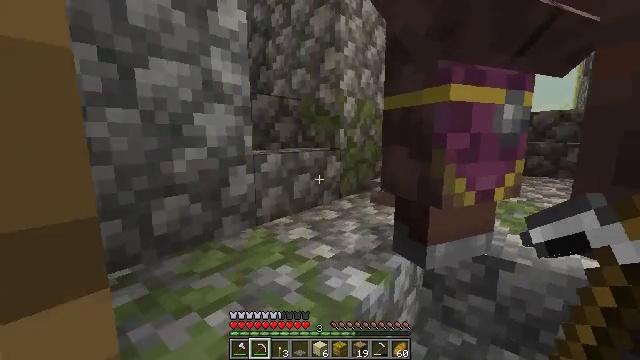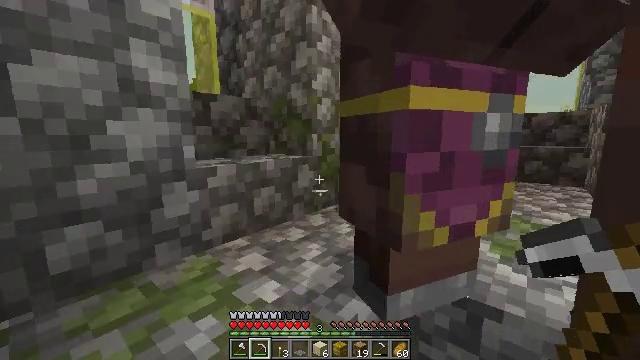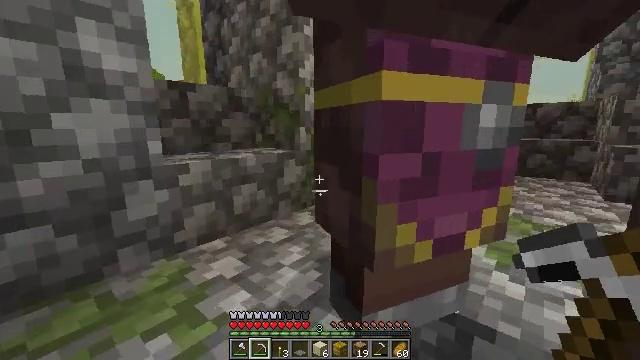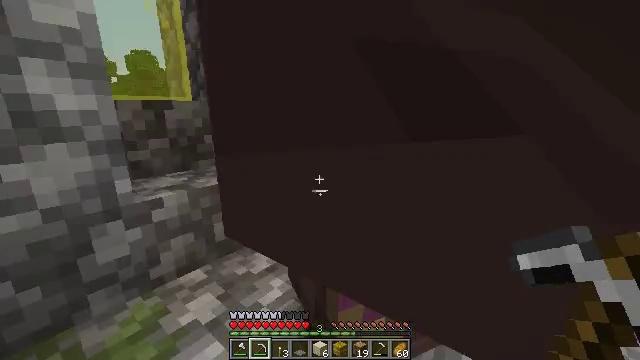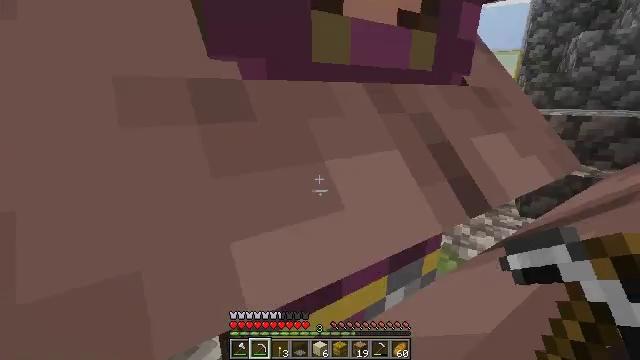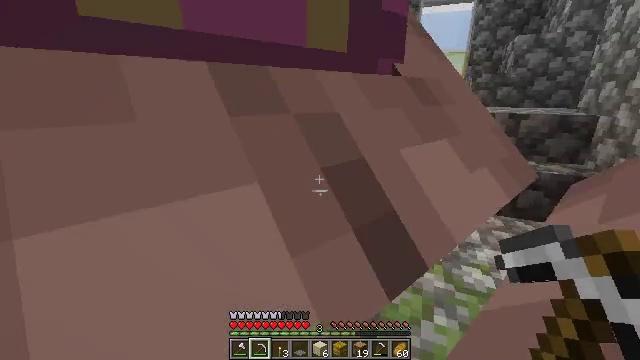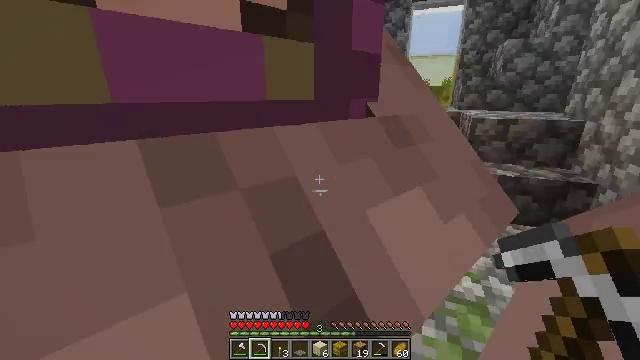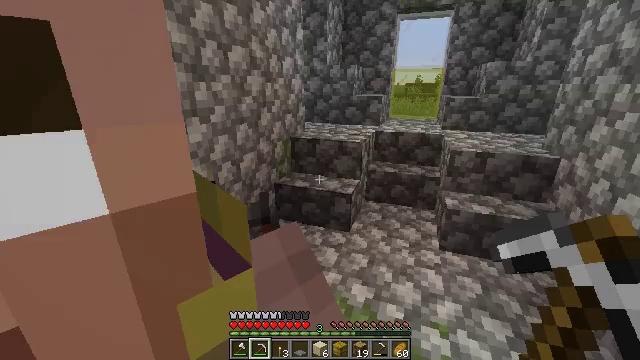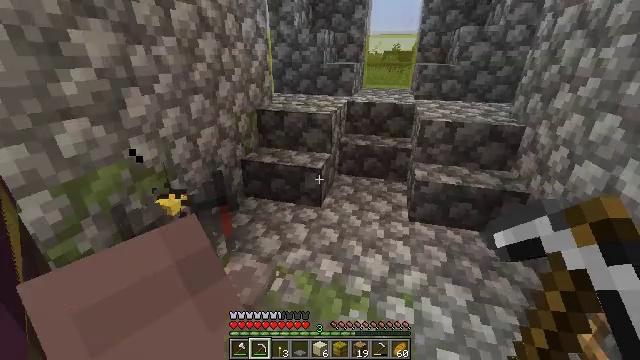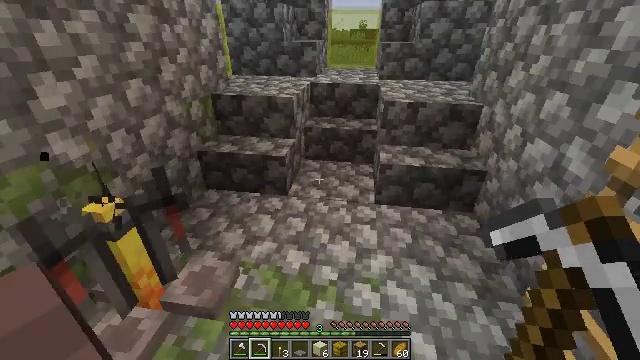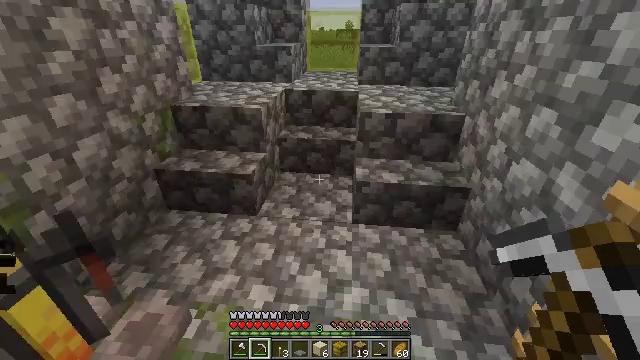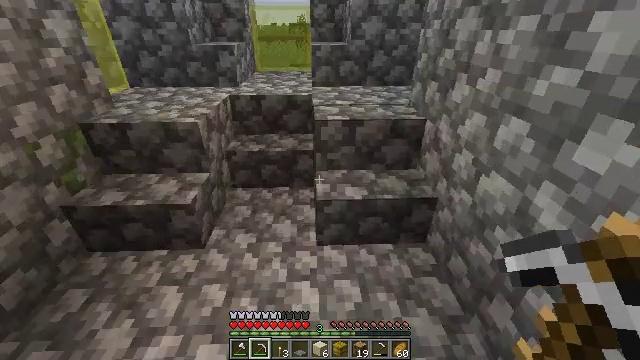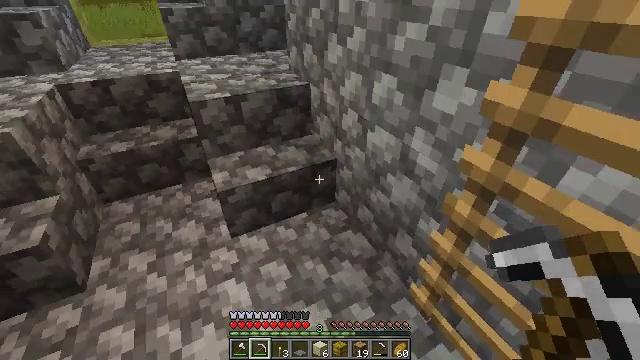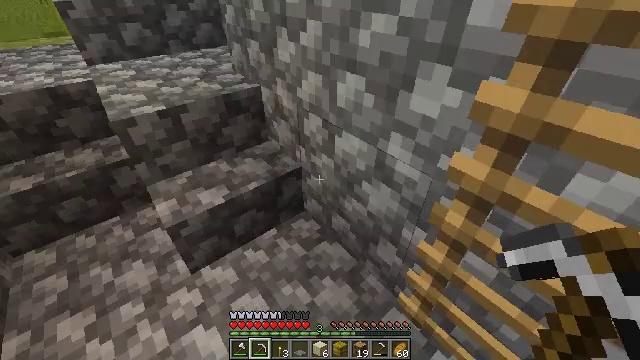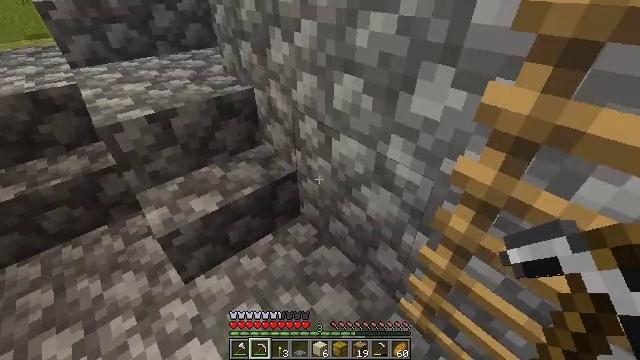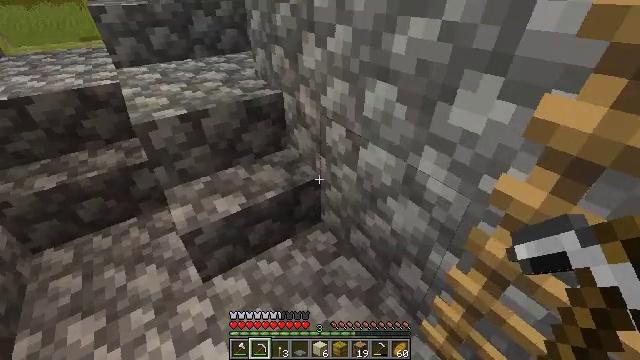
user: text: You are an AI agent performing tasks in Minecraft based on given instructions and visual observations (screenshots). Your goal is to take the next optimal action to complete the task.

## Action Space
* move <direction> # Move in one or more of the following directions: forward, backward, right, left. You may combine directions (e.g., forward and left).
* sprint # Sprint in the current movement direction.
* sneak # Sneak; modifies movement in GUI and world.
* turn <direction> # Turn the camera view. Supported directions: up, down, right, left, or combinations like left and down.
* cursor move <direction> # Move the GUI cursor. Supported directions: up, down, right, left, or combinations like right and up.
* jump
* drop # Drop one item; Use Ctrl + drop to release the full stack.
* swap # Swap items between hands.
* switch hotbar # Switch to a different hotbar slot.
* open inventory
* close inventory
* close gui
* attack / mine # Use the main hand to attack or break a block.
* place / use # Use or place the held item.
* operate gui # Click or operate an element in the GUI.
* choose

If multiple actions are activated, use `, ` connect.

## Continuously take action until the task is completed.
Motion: motion action
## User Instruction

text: Collect the brewing stand for reuse.
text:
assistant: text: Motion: move forward and move right
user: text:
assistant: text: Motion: move forward and move right, turn down
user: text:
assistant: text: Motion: move forward and move right, turn down
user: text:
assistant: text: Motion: move forward and move right, turn right and down
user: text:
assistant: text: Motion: move forward and move right, turn right
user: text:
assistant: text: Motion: move forward and move right, turn right
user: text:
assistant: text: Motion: move forward and move right, turn right and down
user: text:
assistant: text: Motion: move forward and move right, turn right and down
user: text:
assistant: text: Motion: move forward and move right, turn right and down
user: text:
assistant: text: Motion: move forward, turn right
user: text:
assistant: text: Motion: move forward, turn right
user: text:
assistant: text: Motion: move forward, turn right and down
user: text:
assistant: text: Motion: turn right and down
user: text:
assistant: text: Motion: turn right
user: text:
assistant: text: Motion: turn left and up
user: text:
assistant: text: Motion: turn left and up
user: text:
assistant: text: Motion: turn left
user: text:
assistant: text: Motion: turn left and down, attack / mine
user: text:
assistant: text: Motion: turn left and up, attack / mine
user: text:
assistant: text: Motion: turn left and up, attack / mine
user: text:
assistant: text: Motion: turn left and up, attack / mine
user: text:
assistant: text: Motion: turn left and up, attack / mine
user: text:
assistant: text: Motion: attack / mine
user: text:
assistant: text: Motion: attack / mine
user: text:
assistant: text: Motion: attack / mine
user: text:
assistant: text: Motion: attack / mine
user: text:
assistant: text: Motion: attack / mine
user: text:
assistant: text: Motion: attack / mine
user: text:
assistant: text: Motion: attack / mine
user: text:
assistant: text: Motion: turn left and down, attack / mine